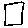
Label: square